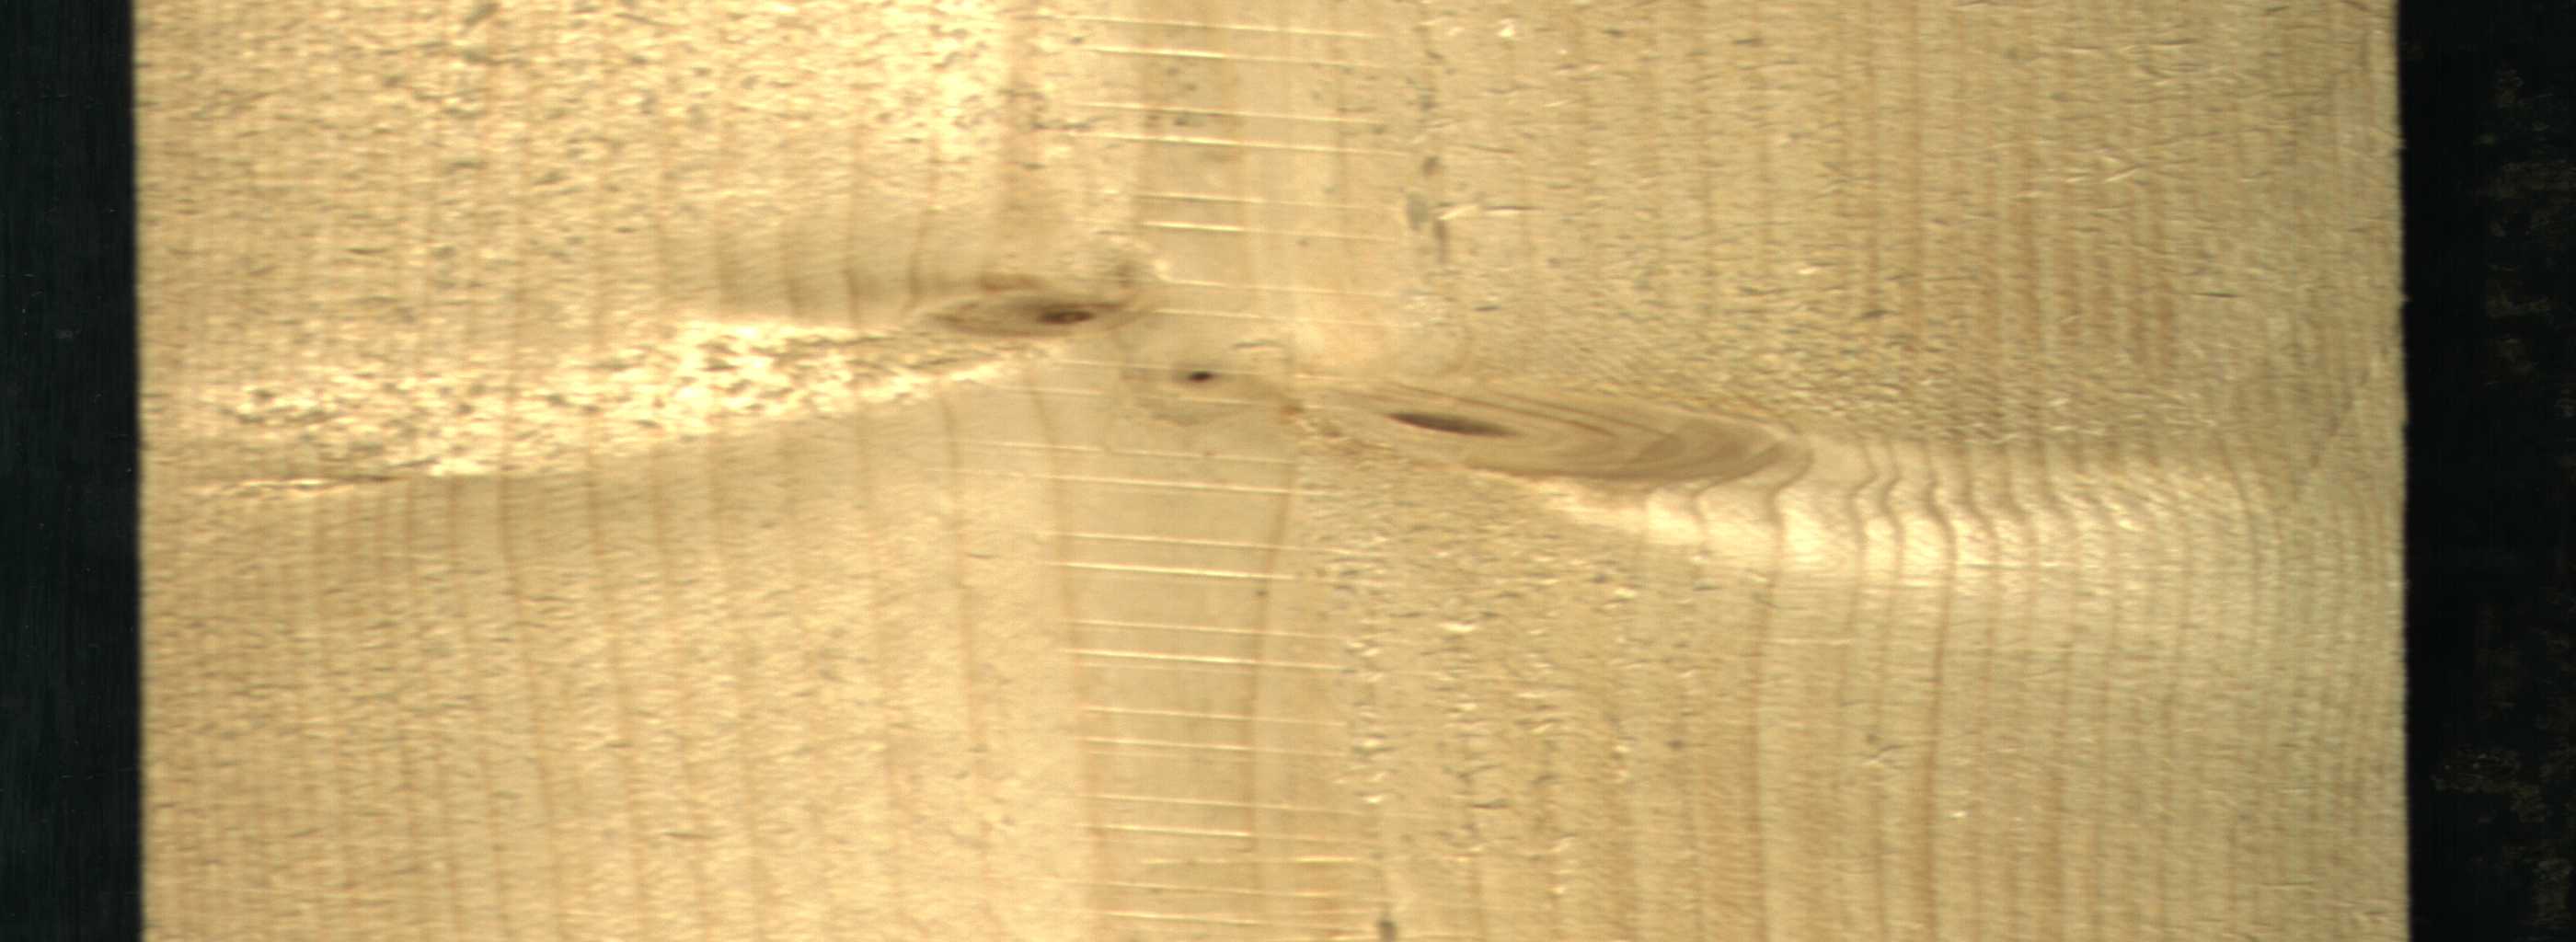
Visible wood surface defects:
Dead_Knot
Live_Knot
Live_Knot